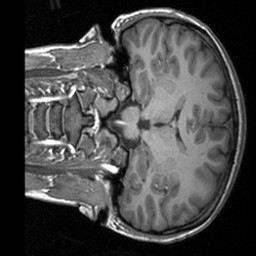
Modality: T1w
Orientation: coronal
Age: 18
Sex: female
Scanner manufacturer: siemens
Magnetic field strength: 3 T
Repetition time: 1.9 s
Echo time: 0.00226 s